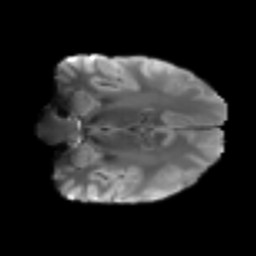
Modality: T2w
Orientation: coronal
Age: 24
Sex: male
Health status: healthy
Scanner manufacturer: siemens
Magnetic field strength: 3 T
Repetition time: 3.6 s
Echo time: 0.092 s